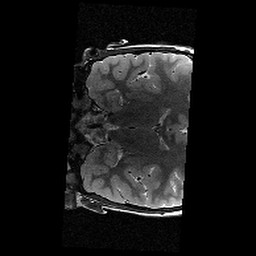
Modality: T2w
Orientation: coronal
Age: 10
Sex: female
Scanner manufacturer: siemens
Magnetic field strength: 3 T
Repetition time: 9.23 s
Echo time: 0.067 s